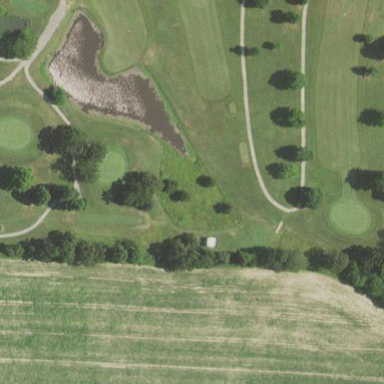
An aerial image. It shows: Rough area on grassy golf course.